Field crop: maize
Growth stage: 2
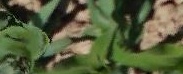
Species: maize